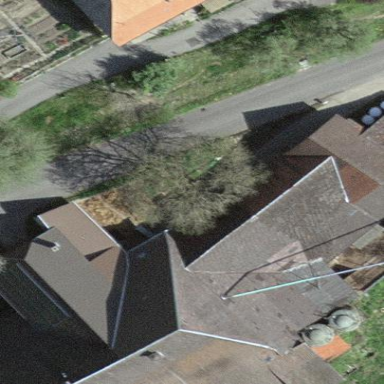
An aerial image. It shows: Farm building.